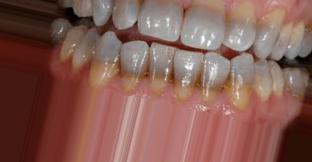
Condition: Tooth Discoloration